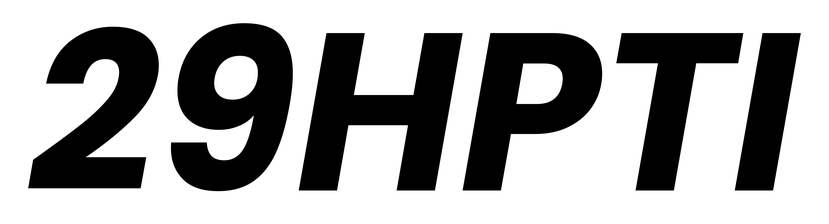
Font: Poppins-BoldItalic